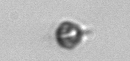
Label: nanoplankton_mix